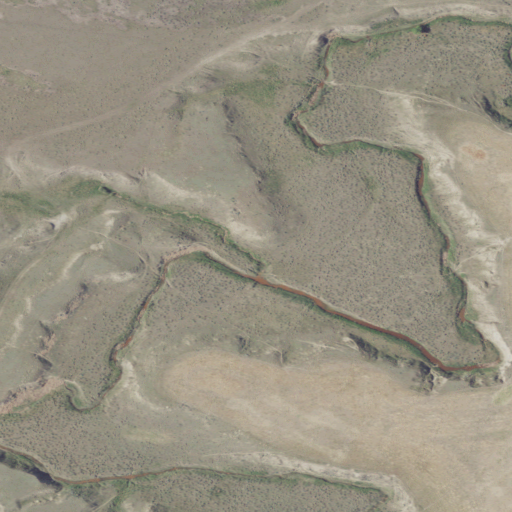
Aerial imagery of valley in Montana named Garton Coulee containing grassland, shrub, and cultivated crops